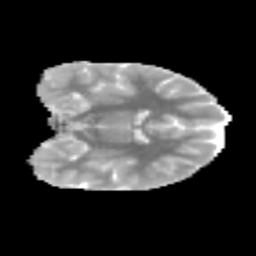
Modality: MD
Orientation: coronal
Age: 10
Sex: male
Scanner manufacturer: siemens
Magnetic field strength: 3 T
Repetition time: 3.8 s
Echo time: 0.07 s